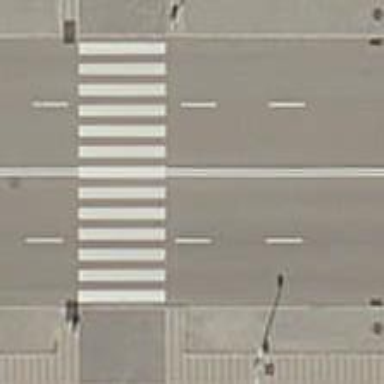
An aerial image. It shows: Uncontrolled crossing on the road.